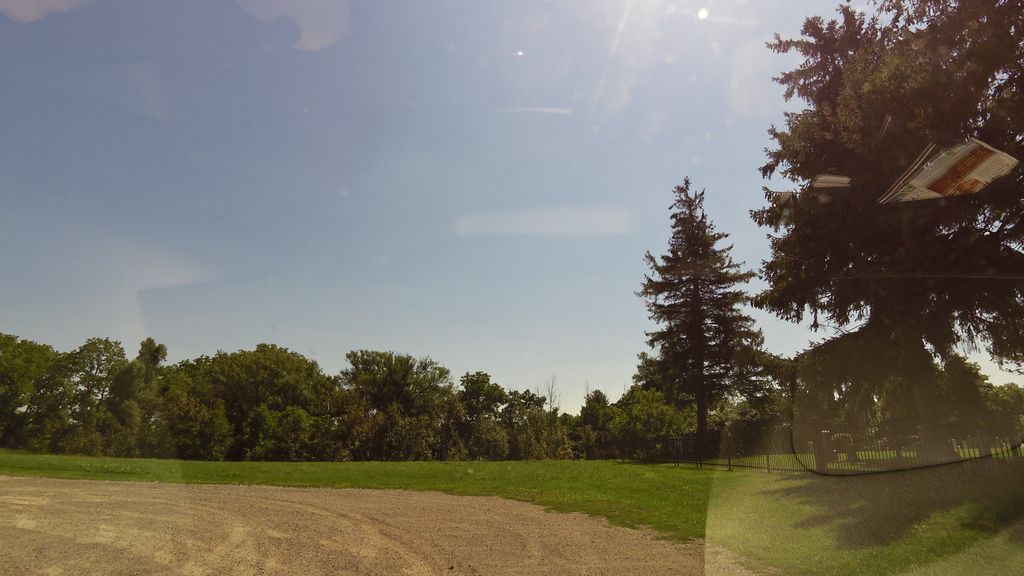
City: hamilton